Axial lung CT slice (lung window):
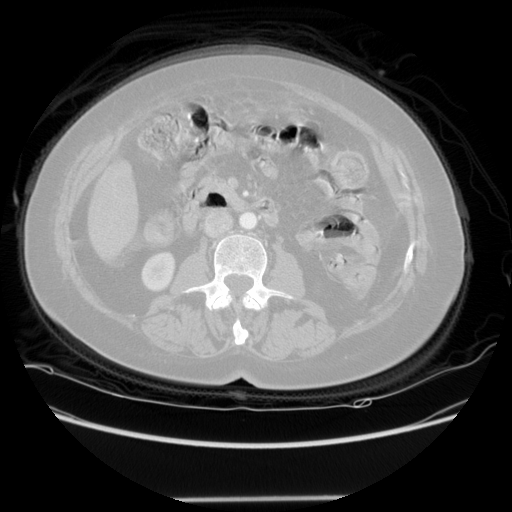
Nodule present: no